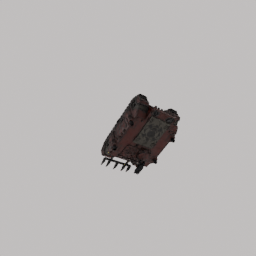
Label: mechanical